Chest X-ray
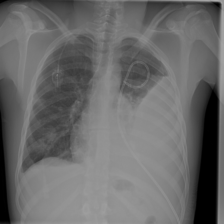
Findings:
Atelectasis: negative
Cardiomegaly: negative
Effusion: negative
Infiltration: negative
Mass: negative
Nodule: positive
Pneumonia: negative
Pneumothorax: negative
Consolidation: negative
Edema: negative
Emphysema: negative
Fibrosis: negative
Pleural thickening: negative
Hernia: negative